Question: I have a problem is that it can only take one person at a time. If two persons are inside so you can only ban those who are in sympathy list. If I am self inside then everything works fine.

<URL>
## If I am self inside then everything works. But when it comes in more then you can only banned it as is sympathy in a row.
I need help to fix the code so that it works properly?
When I right-click a row and tries banned. Then try it banned me and not the line that I think on.
'''
private void UserListUpdate(string rawdata)
{
var data = rawdata.Deserialize();
listView1.Items.Clear();
foreach (var user in data)
{
var attr = user.Deserialize();
string nick = attr[0];
string role = attr[1];
bool isbanned = attr[2].ToLower() == "true";
string userid = attr[3];
string isbannedText = "";
var ban = new MenuItem("Ban", (a, b) => Client.WritePacket(Packets.UpdateRole(userid, "banned")));
var unban = new MenuItem("Unban", (a, b) => Client.WritePacket(Packets.UpdateRole(userid, "unbanned")));
var admin = new MenuItem("Admin", (a, b) => Client.WritePacket(Packets.UpdateRole(userid, Sets.UserRole.Admin)));
var reg = new MenuItem("Regularize", (a, b) => Client.WritePacket(Packets.UpdateRole(userid, Sets.UserRole.Regular)));
var kill = new MenuItem("Kill", (a, b) => Client.WritePacket(Packets.Kill(userid)));
mnuContextMenu.MenuItems.Clear();
mnuContextMenu.MenuItems.AddRange(new[] { admin, reg, GetSep(), ban, unban, GetSep(), kill });
ListViewItem t = new ListViewItem(nick);
if(isbanned == true)
{
isbannedText = "Bannad";
}
t.SubItems.Add(role);
t.SubItems.Add(isbannedText);
t.SubItems.Add(userid);
listView1.Items.Add(t);
}
}
private void listView1_MouseClick(object sender, MouseEventArgs e)
{
if (e.Button == MouseButtons.Right)
{
ContextMenu = mnuContextMenu;
}
}
private MenuItem GetSep()
{
return new MenuItem("-");
}
'''
So I did but still it does not work.
'''
private void UserListUpdate(string rawdata)
{
var data = rawdata.Deserialize();
listView1.Items.Clear();
foreach (var user in data)
{
var attr = user.Deserialize();
string nick = attr[0];
string role = attr[1];
bool isbanned = attr[2].ToLower() == "true";
string userid = attr[3];
string isbannedText = "";
var ban = new MenuItem("Ban", BanMenu_Clicked);
var unban = new MenuItem("Unban", BanMenu_Clicked);
var admin = new MenuItem("Admin", BanMenu_Clicked);
var reg = new MenuItem("Regularize", BanMenu_Clicked);
var kill = new MenuItem("Kill", BanMenu_Clicked);
mnuContextMenu.MenuItems.Clear();
mnuContextMenu.MenuItems.AddRange(new[] { admin, reg, GetSep(), ban, unban, GetSep(), kill });
ListViewItem t = new ListViewItem(nick);
if(isbanned == true)
{
isbannedText = "Bannad";
}
t.SubItems.Add(role);
t.SubItems.Add(isbannedText);
t.SubItems.Add(userid);
listView1.Items.Add(t);
}
}
private void BanMenu_Clicked(object sender, EventArgs e) {
foreach (ListViewItem li in listView1.SelectedItems) {
Client.WritePacket(Packets.UpdateRole(li.SubItems[2].ToString(), "banned")));
}
}
private void listView1_MouseClick(object sender, MouseEventArgs e)
{
if (e.Button == MouseButtons.Right)
{
ContextMenu = mnuContextMenu;
}
}
private MenuItem GetSep()
{
return new MenuItem("-");
}
'''
---
Edit 2
'''
private void UserListUpdate(string rawdata)
{
var data = rawdata.Deserialize();
listView1.Items.Clear();
foreach (var user in data)
{
var attr = user.Deserialize();
string nick = attr[0];
string role = attr[1];
bool isbanned = attr[2].ToLower() == "true";
string userid = attr[3];
string isbannedText = "";
var ban = new MenuItem("Ban", BanMenu_Clicked);
var unban = new MenuItem("Unban", UnBanMenu_Clicked);
var admin = new MenuItem("Admin", (a, b) => Client.WritePacket(Packets.UpdateRole(userid, Sets.UserRole.Admin)));
var reg = new MenuItem("Regularize", (a, b) => Client.WritePacket(Packets.UpdateRole(userid, Sets.UserRole.Regular)));
var kill = new MenuItem("Kill", (a, b) => Client.WritePacket(Packets.Kill(userid)));
mnuContextMenu.MenuItems.Clear();
mnuContextMenu.MenuItems.AddRange(new[] { admin, reg, GetSep(), ban, unban, GetSep(), kill });
ListViewItem t = new ListViewItem(nick);
if(isbanned == true)
{
isbannedText = "Bannad";
}
t.SubItems.Add(role);
t.SubItems.Add(isbannedText);
t.SubItems.Add(userid);
listView1.Items.Add(t);
}
}
private void BanMenu_Clicked(object sender, EventArgs e) {
foreach (ListViewItem li in listView1.SelectedItems) {
Client.WritePacket(Packets.UpdateRole(li.SubItems[3].Text, "banned"));
MessageBox.Show(li.SubItems[3].Text);
}
}
private void UnBanMenu_Clicked(object sender, EventArgs e)
{
foreach (ListViewItem li in listView1.SelectedItems)
{
Client.WritePacket(Packets.UpdateRole(li.SubItems[3].Text, "unbanned"));
MessageBox.Show(li.SubItems[3].Text);
}
}
private void listView1_MouseClick(object sender, MouseEventArgs e)
{
if (e.Button == MouseButtons.Right)
{
Point pt = listView1.PointToScreen(e.Location);
//contextMenuStrip1.Show(pt);
ContextMenu = mnuContextMenu;
//MessageBox.Show("Jaa");
}
}
private MenuItem GetSep()
{
return new MenuItem("-");
}
'''
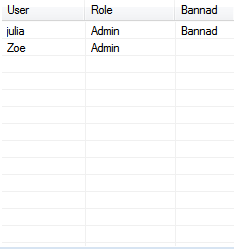
Answer: You need to reference the SelectedItems property in your ListView control to see which items are currently highlighted, and since your data can only be found in the ListView, you have to get the information back out of it.
Something like this:
'''
var banMenu = new MenuItem("Ban", BanMenu_Clicked);
private void BanMenu_Clicked(object sender, EventArgs e) {
foreach (ListViewItem li in listView1.SelectedItems) {
Client.WritePacket(Packets.UpdateRole(li.SubItems[2].ToString(), "banned")));
}
}
'''
Your 'UserListUpdate' method is creating and then removing the menu items on every loop iteration. You should probably only create those menu items once in the form's constructor.